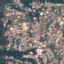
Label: Residential